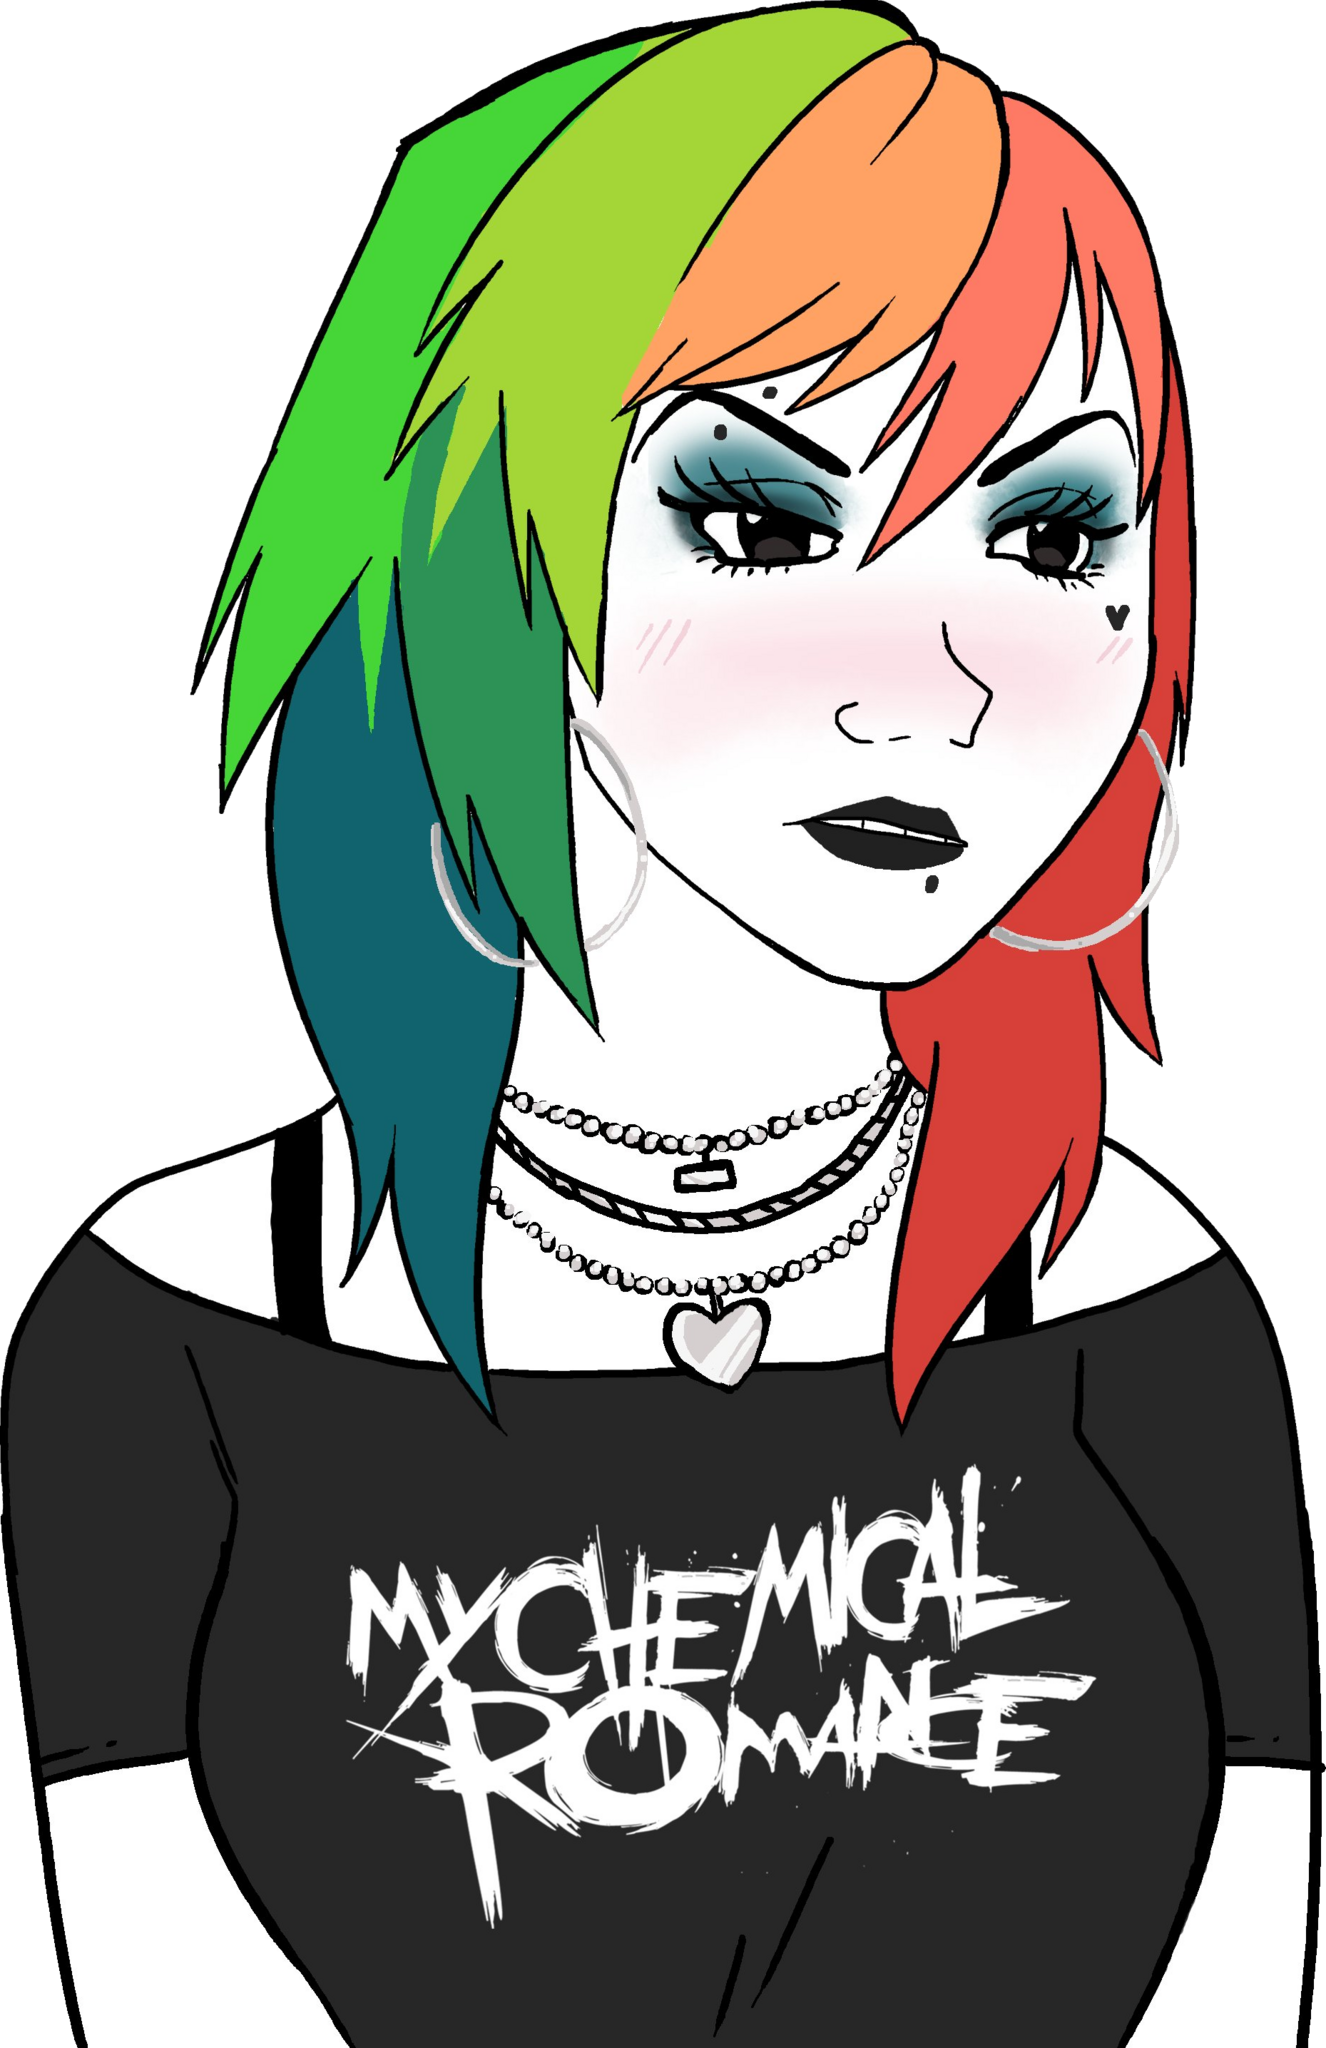
Label: 5_Daddys_Girl